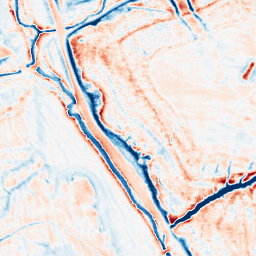
Category: edge_preserving
Decomposition family: anisotropic_diffusion
Decomposition parameters: iterations: 50
kappa: 100
gamma: 0.15
Upsampling method: sinc_blackman
Upsampling parameters: scale: 4
kernel_size: 8
Upsampling scale: 4